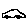
Label: car